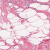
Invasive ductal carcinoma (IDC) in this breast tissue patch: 0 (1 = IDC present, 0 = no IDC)